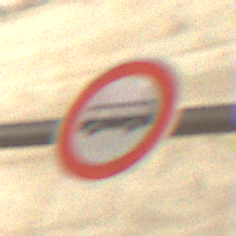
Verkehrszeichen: VerbotKraftomnibusse
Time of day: Midday
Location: Roofed (Tunnel)
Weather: NotSpecified
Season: NotSpecified
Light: Natural